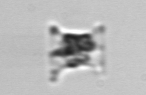
Label: Eucampia